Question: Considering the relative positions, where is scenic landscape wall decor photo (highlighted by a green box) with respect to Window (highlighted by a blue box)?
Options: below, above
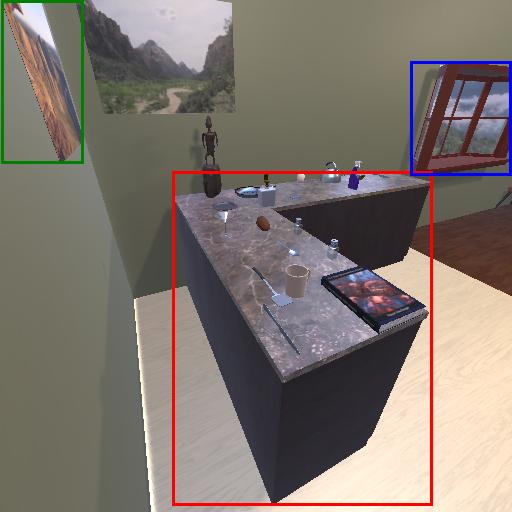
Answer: below